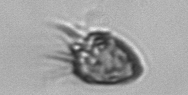
Label: Ciliophora